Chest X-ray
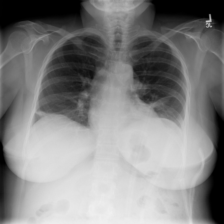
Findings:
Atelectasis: positive
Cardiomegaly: negative
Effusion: negative
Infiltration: negative
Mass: negative
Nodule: negative
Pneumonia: negative
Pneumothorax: negative
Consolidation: negative
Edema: negative
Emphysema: negative
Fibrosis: negative
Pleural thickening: negative
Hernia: negative